Question: I am trying to install an 'Laravel' Framework project run on my local machine.
- 'Laravel'- <URL>-

Please help me.
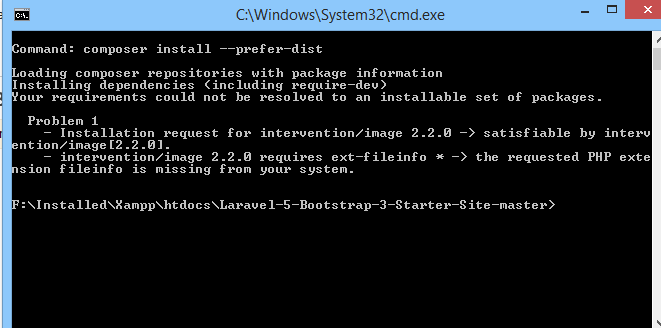
Answer: From <URL>:
> Windows users must include the bundled php_fileinfo.dll DLL file in php.ini to enable this extension.
Check your php.ini file to ensure the .dll file is listed. The line is probably there and looks like ';extension=php_fileinfo.dll' so just remove the ';'.